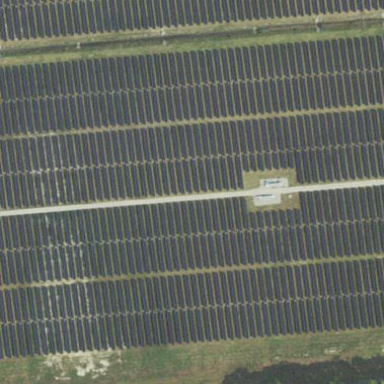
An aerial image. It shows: Solar power generator utilizing photovoltaic technology with solar photovoltaic panels.